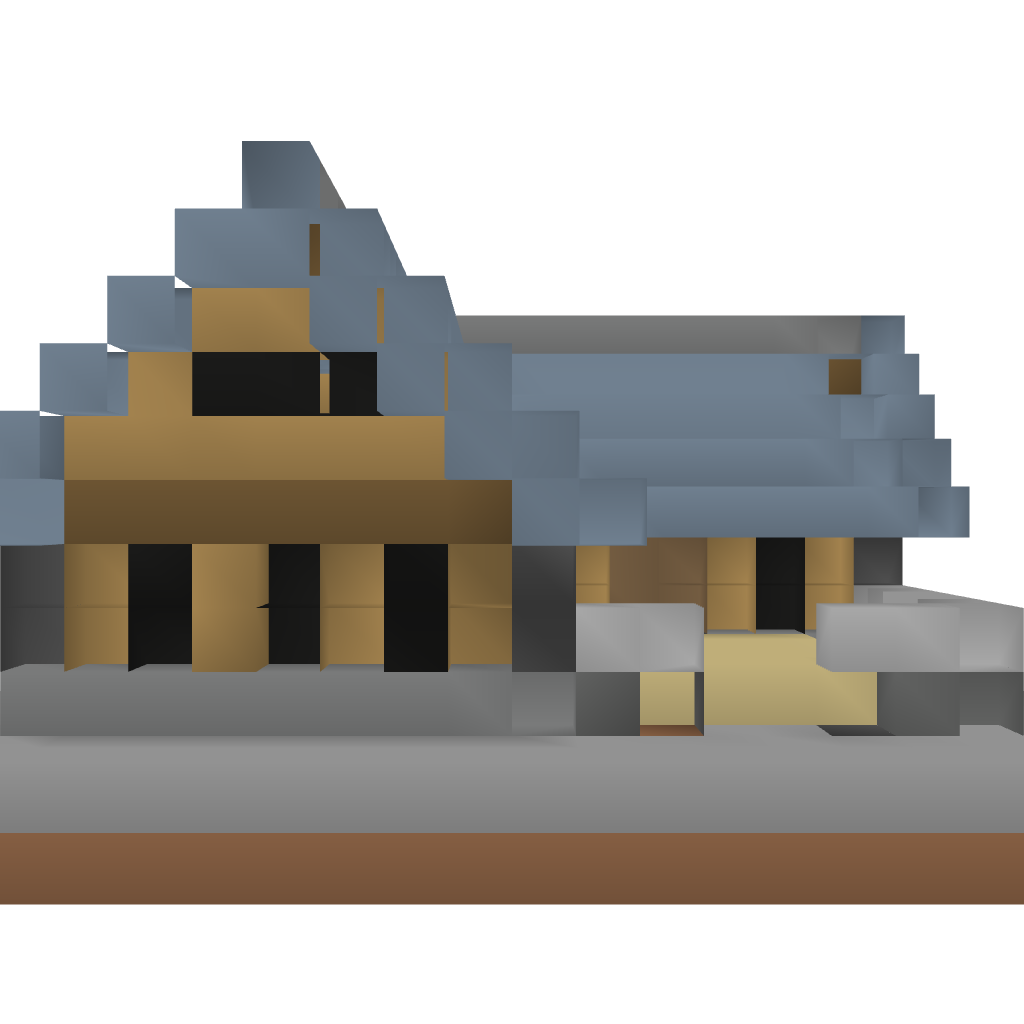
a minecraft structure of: Survival Home 2